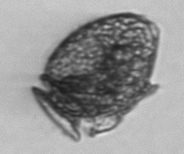
Label: Dinophysis_norvegica